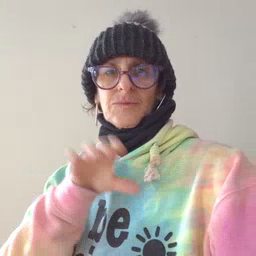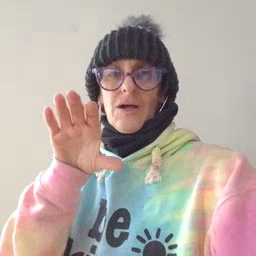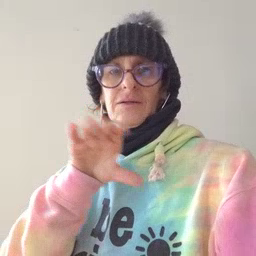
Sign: chocolate